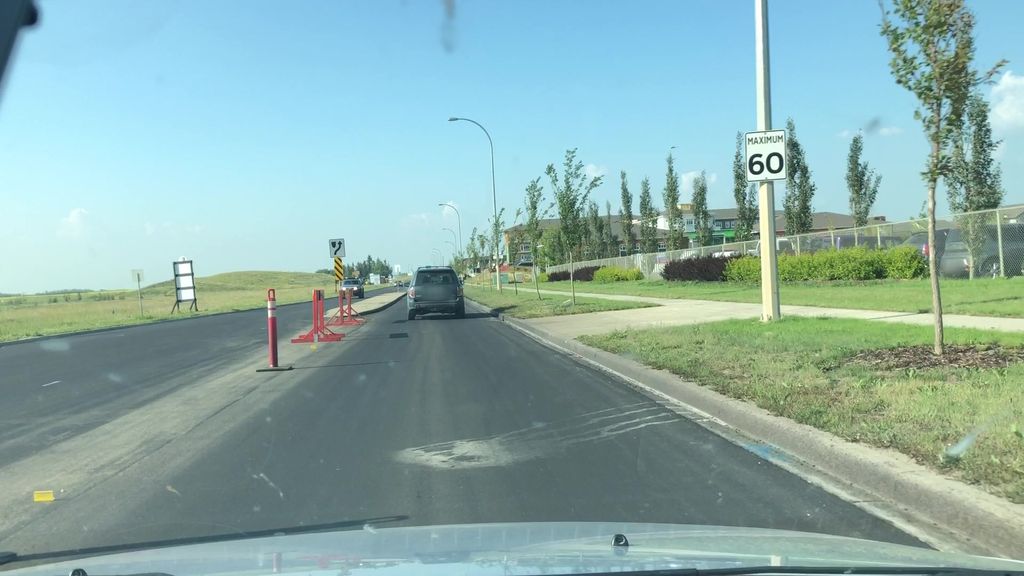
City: edmonton